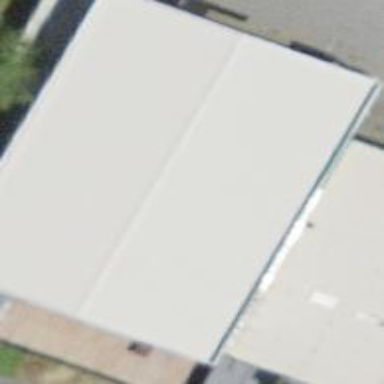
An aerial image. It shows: Industrial building.